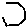
Label: hexagon